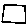
Label: square